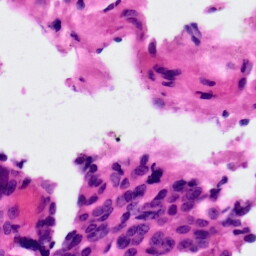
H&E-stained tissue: Ovarian